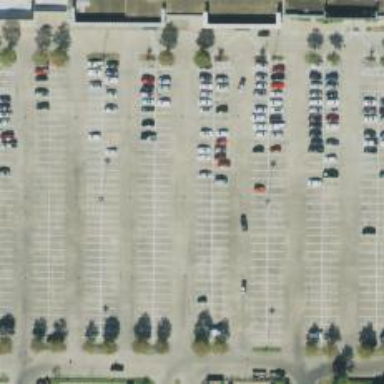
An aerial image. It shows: Parking space.